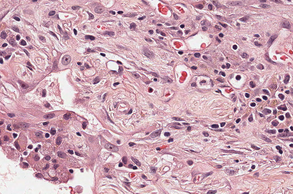
Tumor epithelial tissue: yes
Tumor-associated stroma tissue: yes
Normal tissue: no